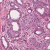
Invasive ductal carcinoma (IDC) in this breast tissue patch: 1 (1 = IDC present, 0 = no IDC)